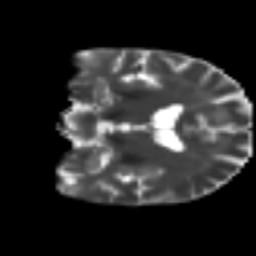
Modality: T2w
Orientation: coronal
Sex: male
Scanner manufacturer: ge
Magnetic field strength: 3 T
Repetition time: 7 s
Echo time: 0.08 s